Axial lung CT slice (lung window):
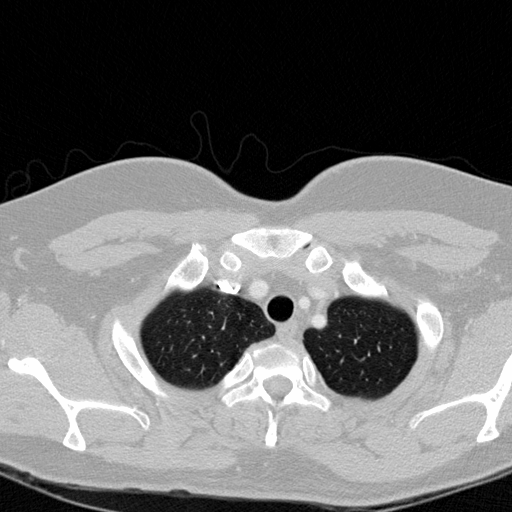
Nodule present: no